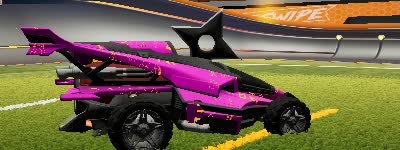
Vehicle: aftershock